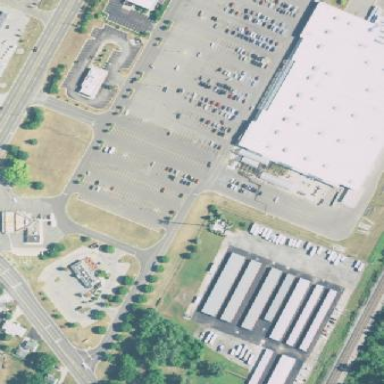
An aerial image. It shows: Retail area.